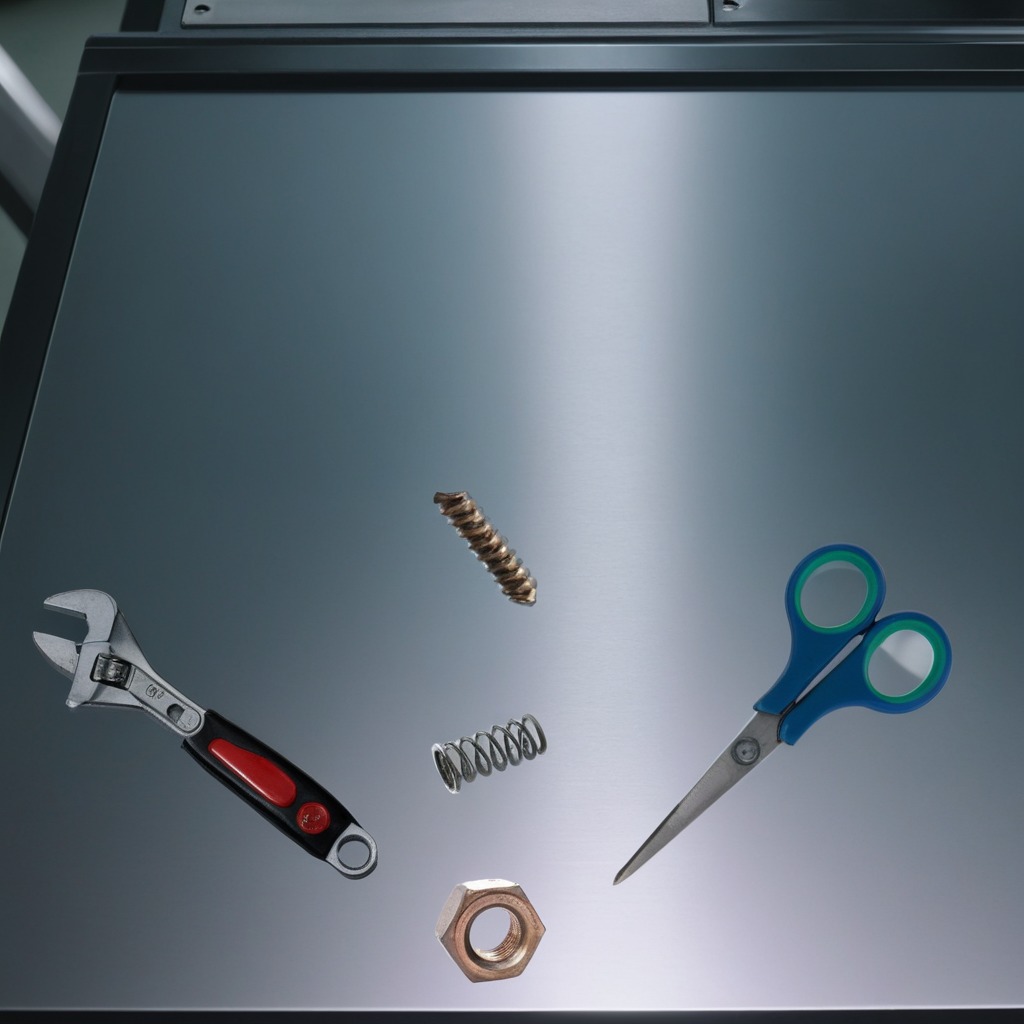
A metal machine screw, a coiled metal spring, a metal nut, a pair of scissors, and a wrench are lying on the metal table.